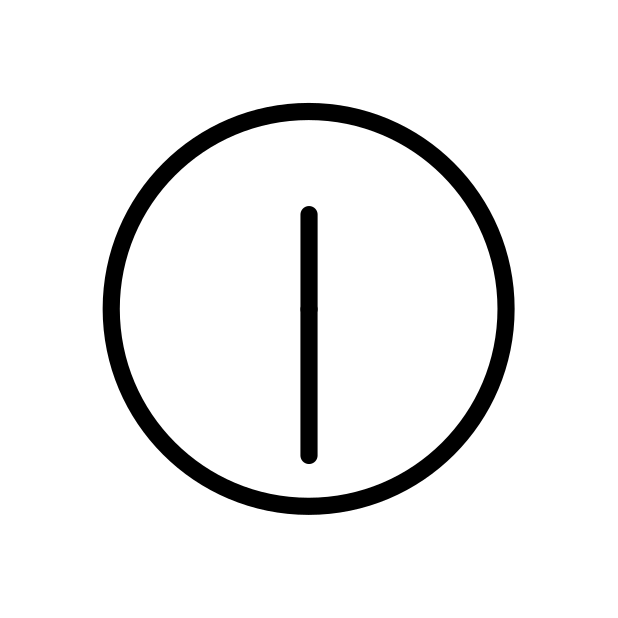
twelve-thirty